Question: Find the minimum number of moves required to get from the Tower of Hanoi state described in the figure to the completed state
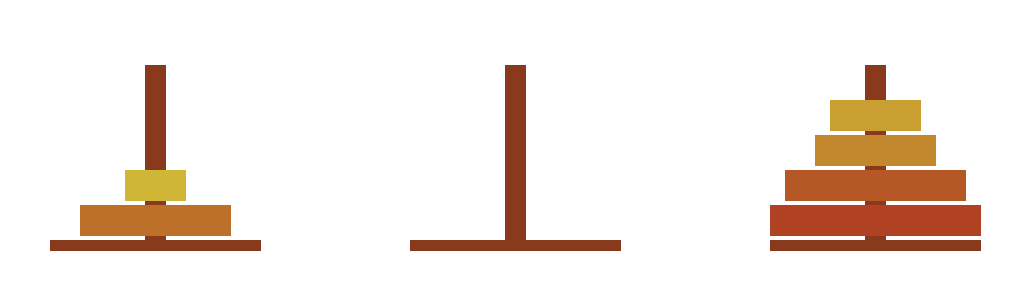
Answer: 15